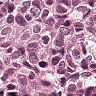
Metastatic tissue present: yes